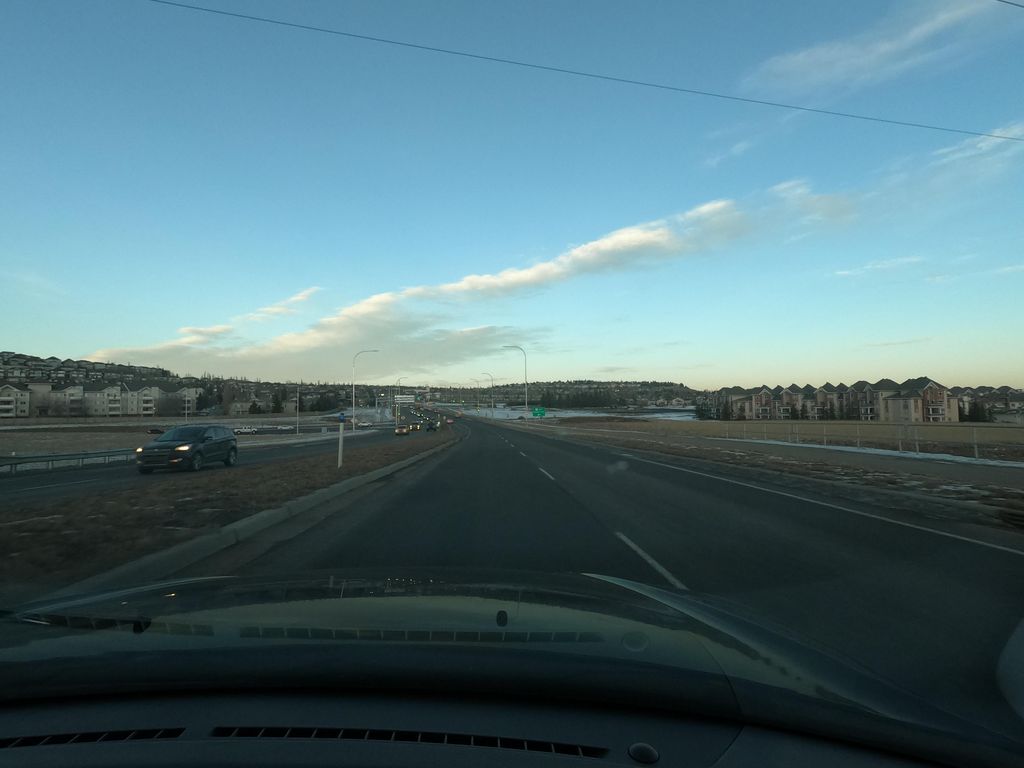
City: calgary